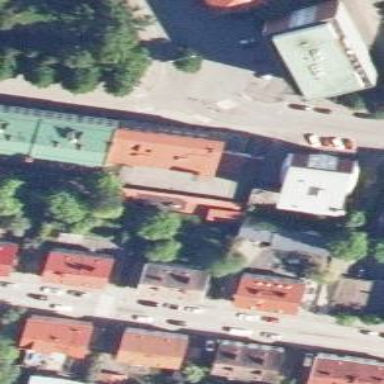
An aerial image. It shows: Alleyway designated as service road.